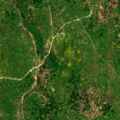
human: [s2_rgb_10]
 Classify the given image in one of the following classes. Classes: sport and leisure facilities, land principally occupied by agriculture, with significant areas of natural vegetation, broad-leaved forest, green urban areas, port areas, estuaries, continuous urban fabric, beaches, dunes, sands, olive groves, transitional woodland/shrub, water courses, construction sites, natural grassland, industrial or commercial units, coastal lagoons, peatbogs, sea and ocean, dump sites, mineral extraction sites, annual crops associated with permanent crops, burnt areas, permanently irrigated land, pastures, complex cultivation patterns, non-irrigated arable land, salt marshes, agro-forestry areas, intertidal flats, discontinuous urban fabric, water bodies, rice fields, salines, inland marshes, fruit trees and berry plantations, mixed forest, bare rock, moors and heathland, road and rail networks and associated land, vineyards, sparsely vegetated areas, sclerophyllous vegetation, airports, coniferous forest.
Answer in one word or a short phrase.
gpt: broad-leaved forest